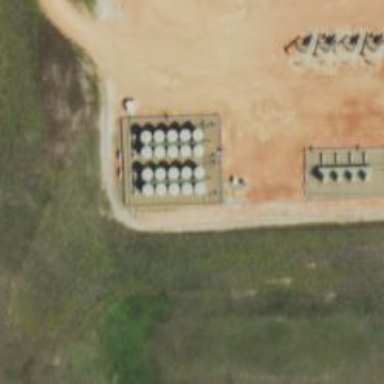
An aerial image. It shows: Storage tank with man-made structure.